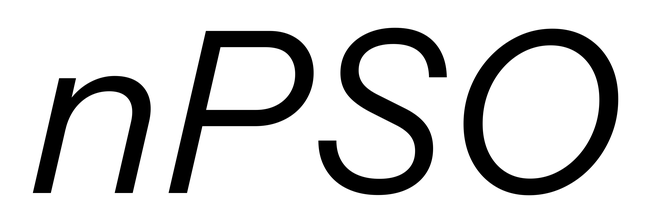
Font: InstrumentSans-Italic_Italic